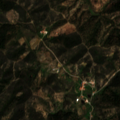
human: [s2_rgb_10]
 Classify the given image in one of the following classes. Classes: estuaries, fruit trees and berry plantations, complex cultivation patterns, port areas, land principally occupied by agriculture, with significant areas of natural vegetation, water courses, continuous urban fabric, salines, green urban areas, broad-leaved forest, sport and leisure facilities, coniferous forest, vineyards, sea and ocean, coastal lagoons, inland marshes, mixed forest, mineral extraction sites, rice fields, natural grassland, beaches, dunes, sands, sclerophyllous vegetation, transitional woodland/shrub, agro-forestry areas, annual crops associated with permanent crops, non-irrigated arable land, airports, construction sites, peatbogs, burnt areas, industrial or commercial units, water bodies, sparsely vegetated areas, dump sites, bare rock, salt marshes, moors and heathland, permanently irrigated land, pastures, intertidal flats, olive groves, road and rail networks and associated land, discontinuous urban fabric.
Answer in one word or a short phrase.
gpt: land principally occupied by agriculture, with significant areas of natural vegetation, broad-leaved forest, transitional woodland/shrub